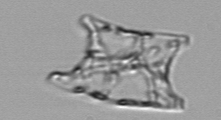
Label: Eucampia